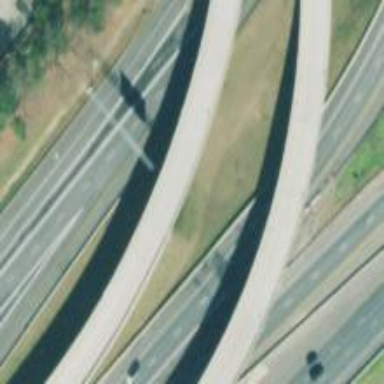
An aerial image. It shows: Bridge over motorway_link.